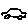
Label: car